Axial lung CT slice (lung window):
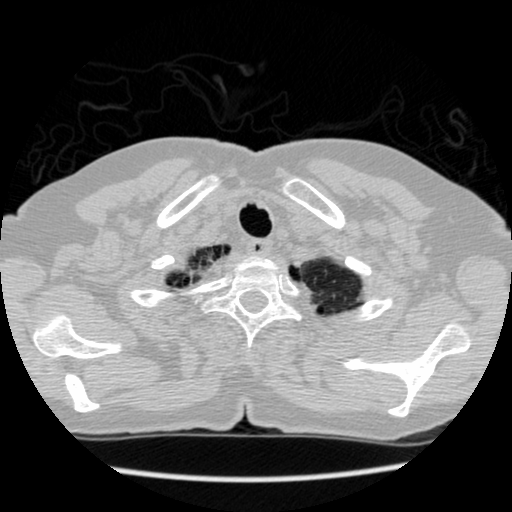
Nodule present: no